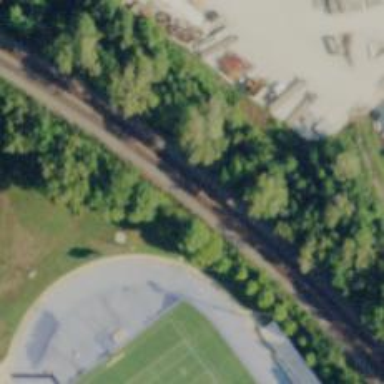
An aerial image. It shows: Railway track.